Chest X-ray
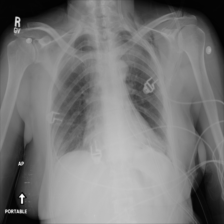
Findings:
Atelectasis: negative
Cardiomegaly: negative
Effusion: negative
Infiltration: negative
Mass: positive
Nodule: negative
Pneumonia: negative
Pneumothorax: negative
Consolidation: negative
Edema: negative
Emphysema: positive
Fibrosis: negative
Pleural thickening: negative
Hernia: negative